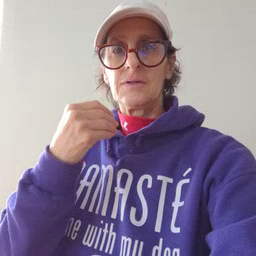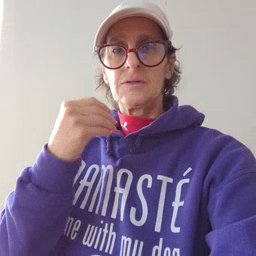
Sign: pretty